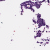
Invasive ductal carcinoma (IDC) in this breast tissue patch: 1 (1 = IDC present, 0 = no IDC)